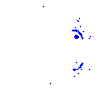
Particle: proton